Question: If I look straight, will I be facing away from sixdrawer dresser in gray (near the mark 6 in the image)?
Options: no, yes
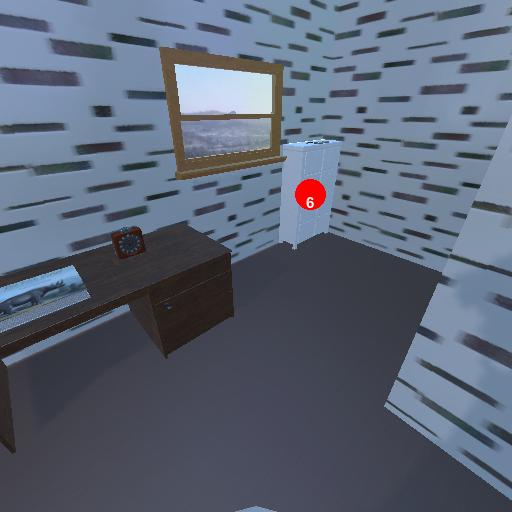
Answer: no